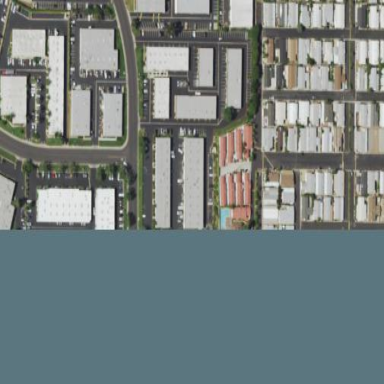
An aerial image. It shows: Commercial area.